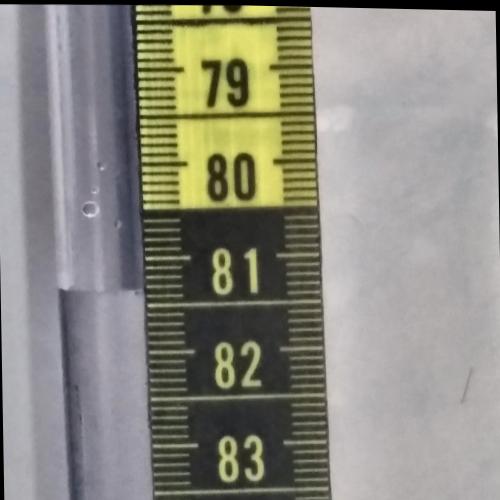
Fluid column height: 81.3 cm